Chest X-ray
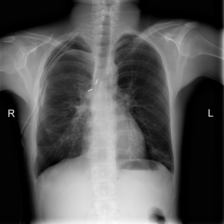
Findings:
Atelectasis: negative
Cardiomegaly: negative
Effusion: negative
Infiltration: negative
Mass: negative
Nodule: negative
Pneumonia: negative
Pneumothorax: positive
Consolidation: negative
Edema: negative
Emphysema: negative
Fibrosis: negative
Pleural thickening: negative
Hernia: negative